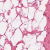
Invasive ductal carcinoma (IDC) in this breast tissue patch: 0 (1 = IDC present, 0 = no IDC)